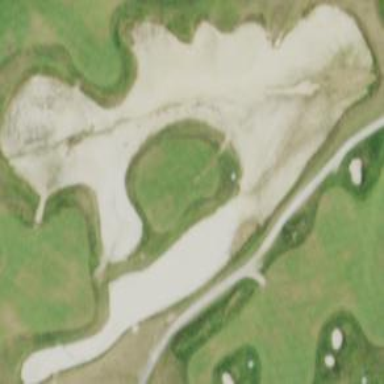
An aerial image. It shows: Sandy area is golf bunker.